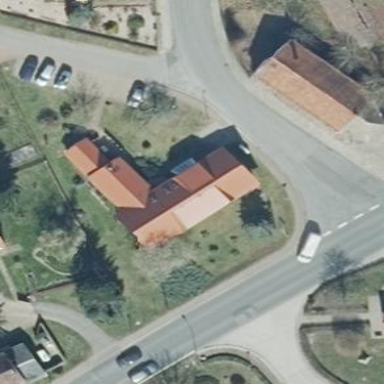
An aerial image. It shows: Building.